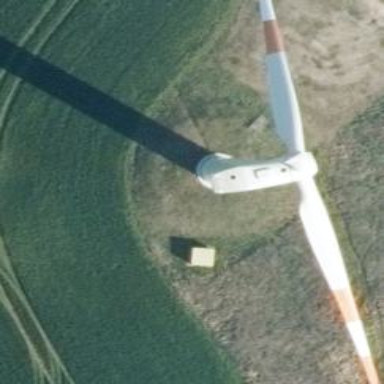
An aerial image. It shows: Wind turbine generator that utilizes wind as its source for generating electricity. It is of the horizontal axis type.